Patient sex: F
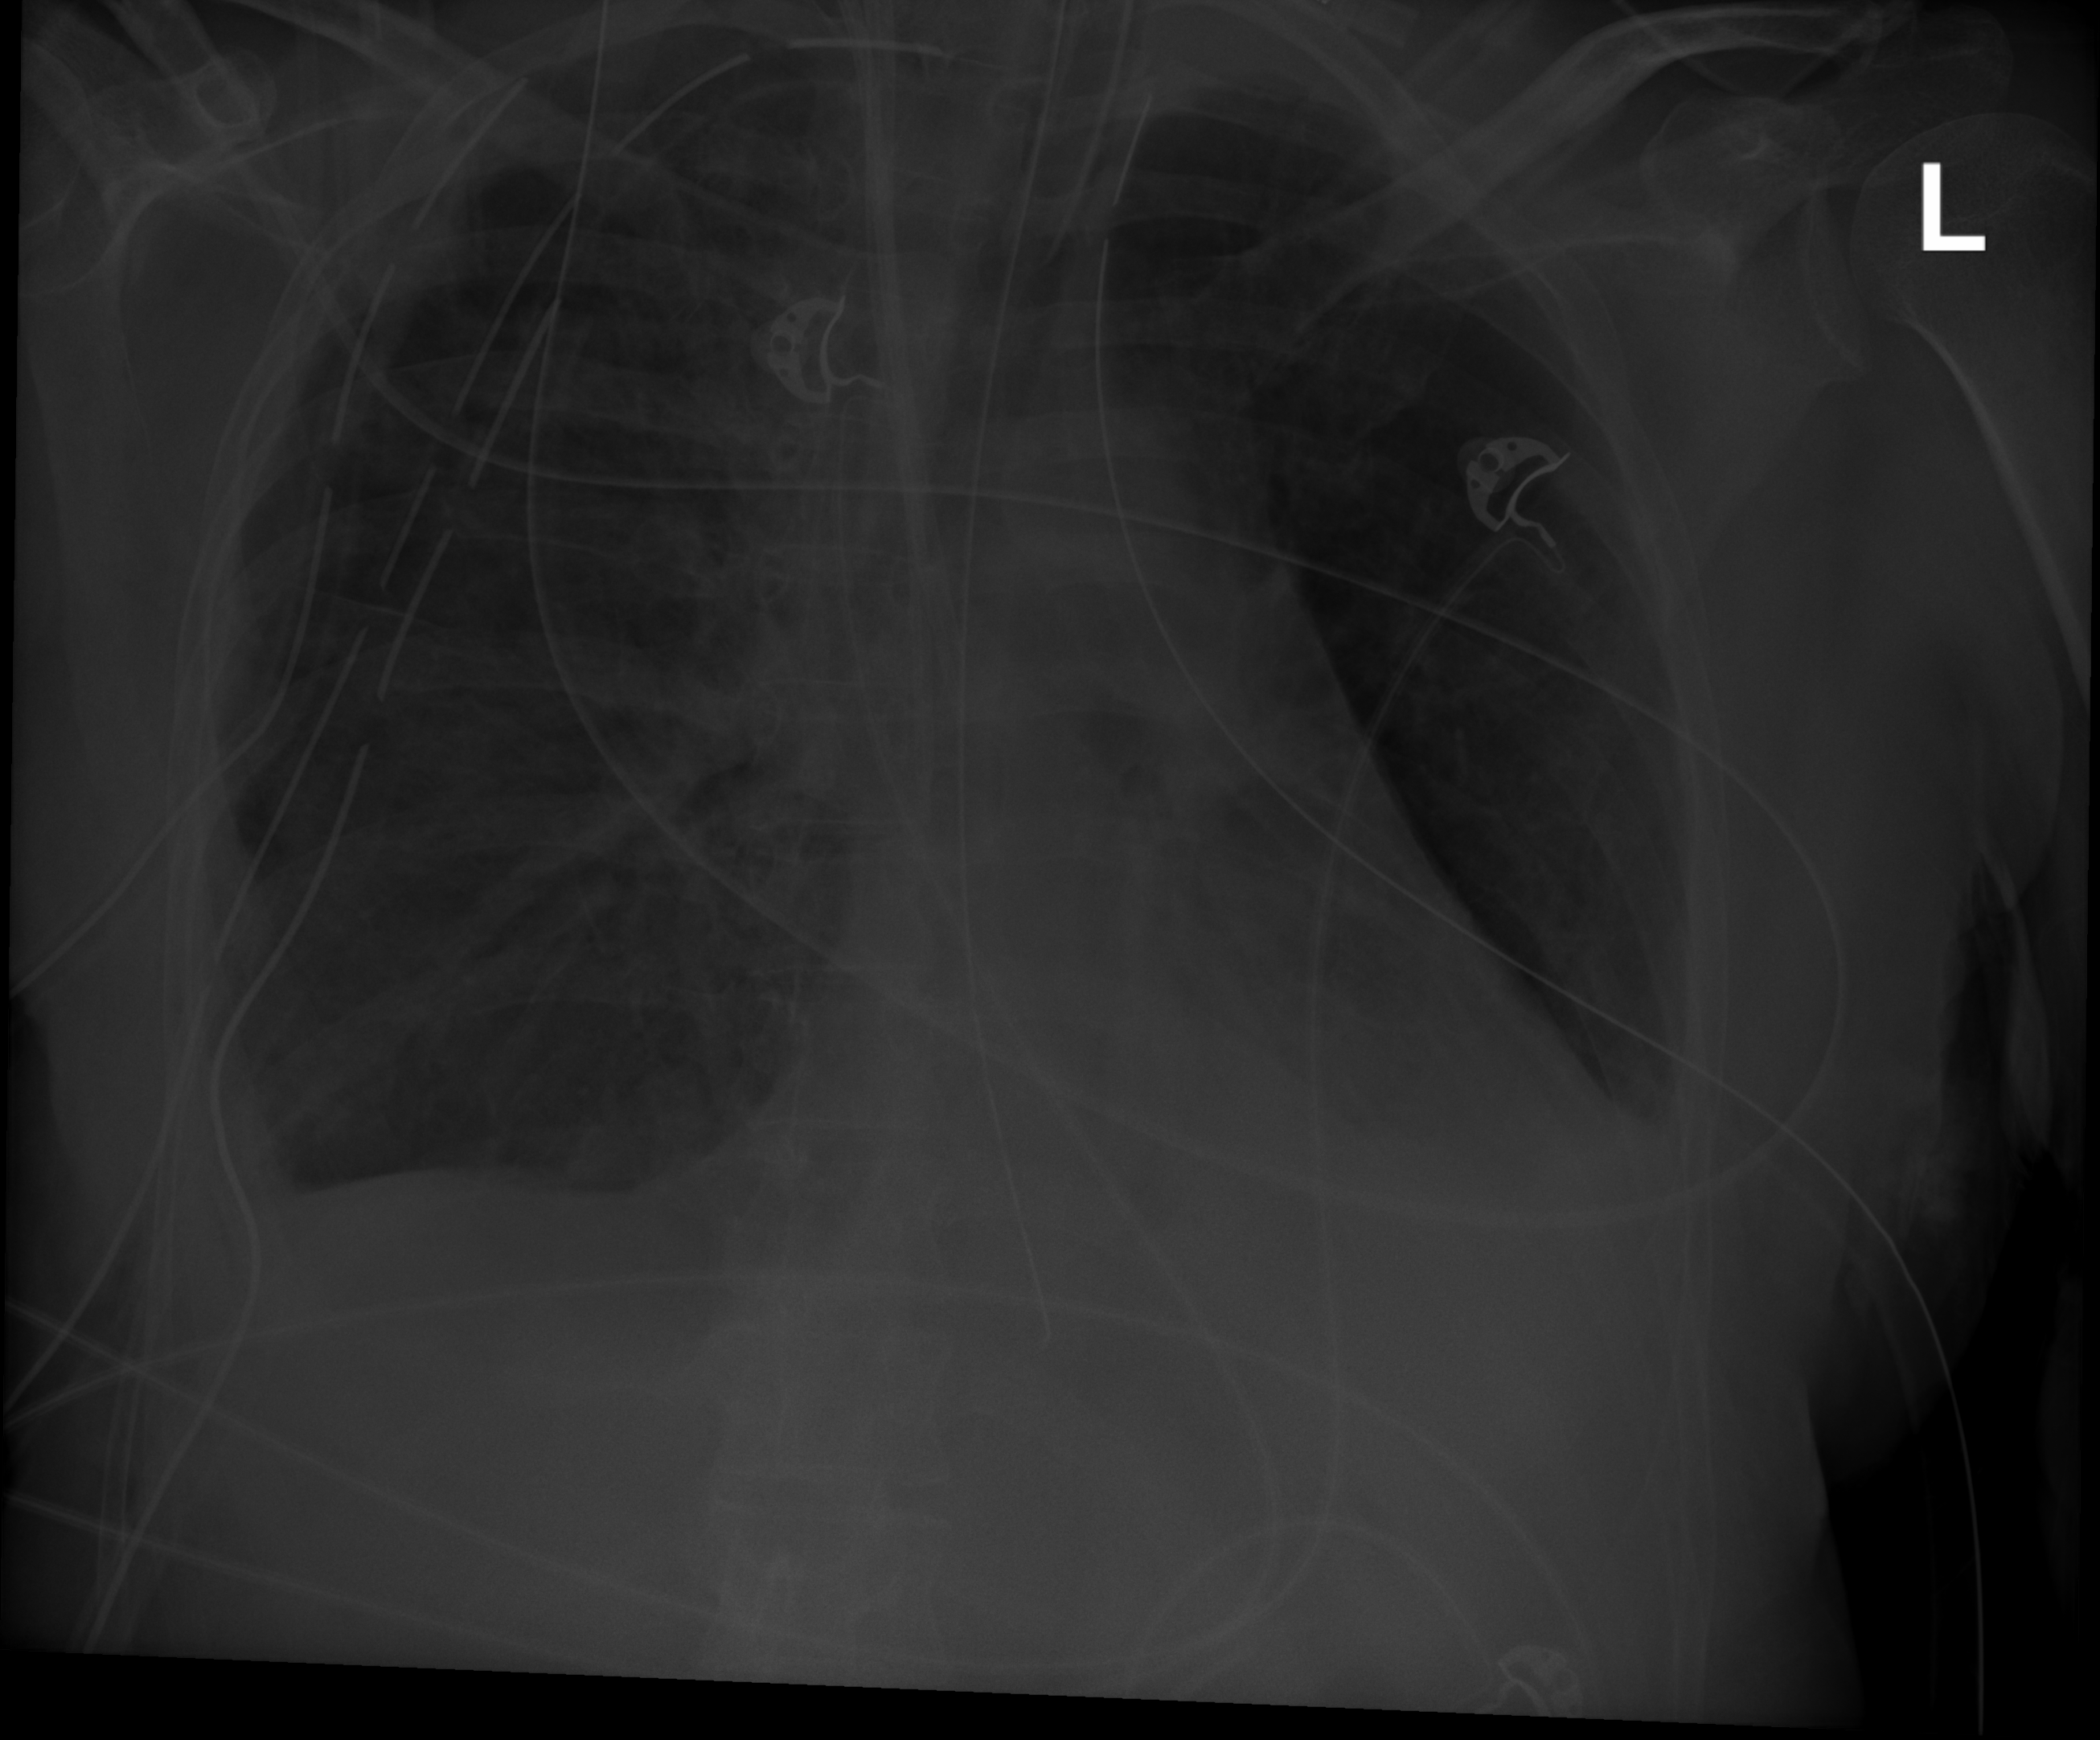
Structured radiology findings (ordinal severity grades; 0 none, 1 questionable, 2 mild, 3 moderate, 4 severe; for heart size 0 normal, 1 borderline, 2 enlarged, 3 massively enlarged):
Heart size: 2
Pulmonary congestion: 1
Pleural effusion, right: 2
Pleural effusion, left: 2
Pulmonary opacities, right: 2
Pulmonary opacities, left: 0
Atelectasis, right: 2
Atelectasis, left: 2